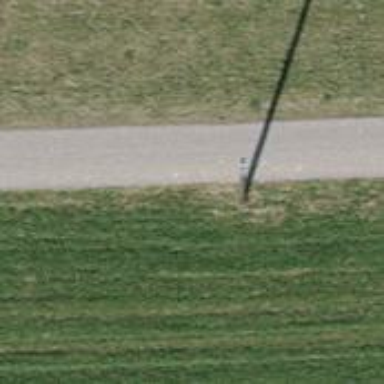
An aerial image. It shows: Power pole.